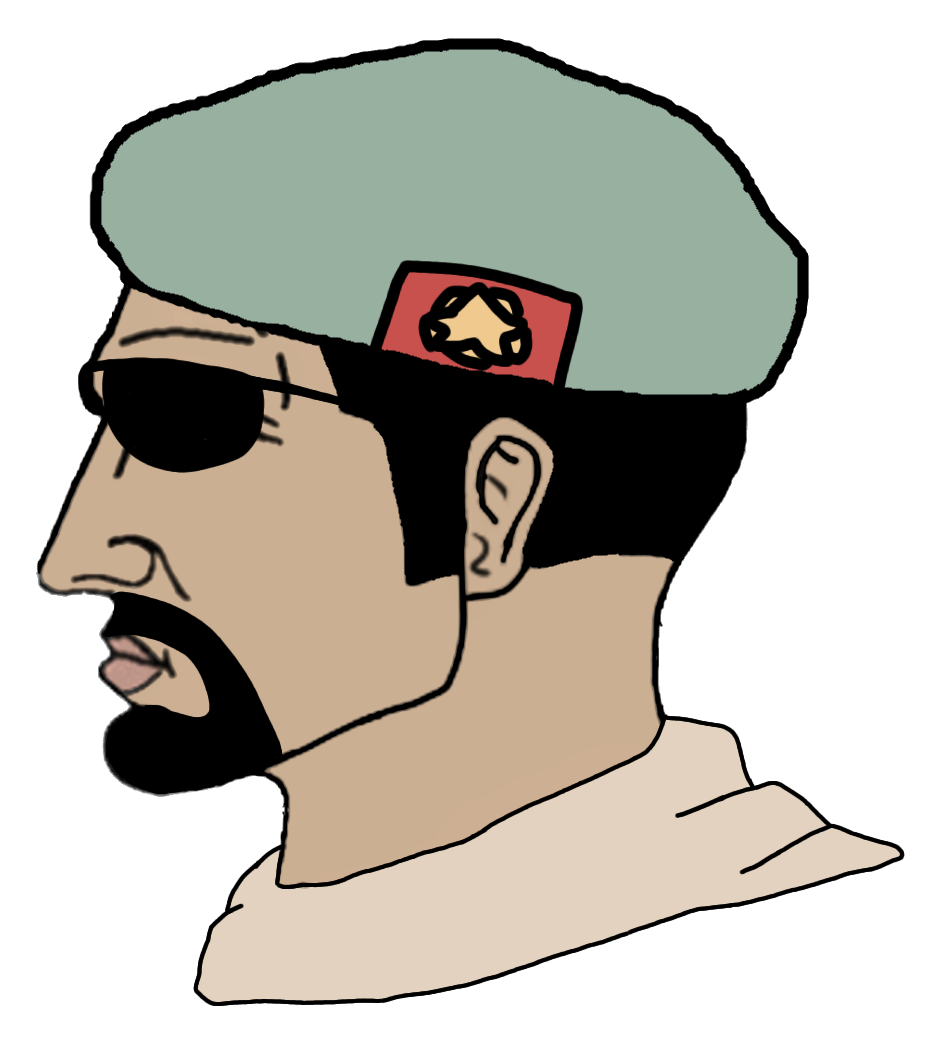
Label: 4_Yes_Chad